Question: I am looking for a way to extract information out of a chromatogram out of a GC or HPLC. A chromatogram looks like this:

I am not really into image processing/analysis so I'm looking for a tool/algorithim to extract the length (and the surface under a peak if possible) of a peak from those chromatograms. The solutions can either be in Python or in C#.
Thanks in advance.
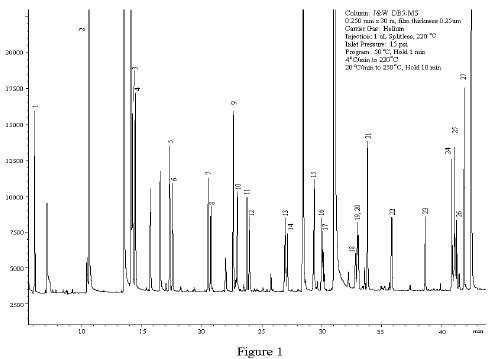
Answer: I've written some quick python code that will extract chromatogram (or any single-valued) data from an image file.
It has the following requirements:
- - -
It is very simple, and just iterates through each column of the image and takes the first black value as the data point. It uses <URL>.
The image below shows where I extracted your image (I removed the text) for processing (non-pink region), so for re-scaling we just take the white box region in the data co-ordinate system: 'x_range = 4.4 - 0.55', 'x_offset = 0.55', 'y_range = 23000 - 2500', and 'y_offset = 2500'.

Here is the extracted data replotted with pyplot:

Here is the code:
'''
import Image
import numpy as np
def get_data(im, x_range, x_offset, y_range, y_offset):
x_data = np.array([])
y_data = np.array([])
width, height = im.size
im = im.convert('1')
for x in xrange(width):
for y in xrange(height):
if im.getpixel((x, y)) == 0:
x_data = np.append(x_data, x)
y_data = np.append(y_data, height - y)
break
x_data = (x_data / width) * x_range + x_offset
y_data = (y_data / height) * y_range + y_offset
return x_data, y_data
im = Image.open('clean_data_2.png')
x_data, y_data = get_data(im,4.4-0.55,0.55,23000-2500,2500)
from pylab import *
plot(x_data, y_data)
grid(True)
savefig('new_data.png')
show()
'''
Once you have your data as numpy arrays, there are many options you can use to find peaks and the corresponding areas under them (see <URL> then differentiate to find peaks. To find areas under peaks you can do numerical integration across the peak region.
I've made a couple of assumptions and written some simple code (below), to illustrate a possible approach. I've thresholded the data so only peaks above 5000 survive, then we iterate through the data finding the peaks, and using the trapeze rule, 'np.trapz', to find the area under each peak. Where peaks overlap the areas are split at the overlap point (I doubt this is standard..). Also this code will only recognize peaks that are local maxima (shoulders will not be detected). I've graphed the results, writing the area values for each peak at the corresponding peak position:

'''
def find_peak(start, grad):
for index, gr in enumerate(grad[start:]):
if gr < 0:
return index + start
def find_end(peak, grad):
for index, gr in enumerate(grad[peak:]):
if gr >= 0:
return index + peak + 1
def find_peaks(grad):
peaks=[]
i = 0
while i < len(grad[:-1]):
if grad[i] > 0:
start = i
peak_index = find_peak(start, grad)
end = find_end(peak_index, grad)
area = np.trapz(y_data[start:end], x_data[start:end])
peaks.append((x_data[peak_index], y_data[peak_index], area))
i = end - 1
else:
i+=1
return peaks
y_data = np.where(y_data > 5000, y_data, 0)
grad = np.diff(y_data)
peaks = find_peaks(grad)
from pylab import *
plot(x_data, y_data)
for peak in peaks:
text(peak[0], 1.01*peak[1], '%d'%int(peak[2]))
grid(True)
show()
'''
Whatever approach you take at this point requires assumptions about your data (which I am not really in a position to make! Although I made a few above!), how do you deal with overlapping peaks? etc.. I am sure there are standard approaches in chromatography, so really you need to check that out first. Hope this helps!